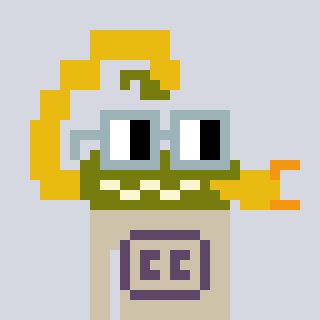
a pixel art character with square dark gray glasses, a scorpion-shaped head and a bege-colored body on a cool background